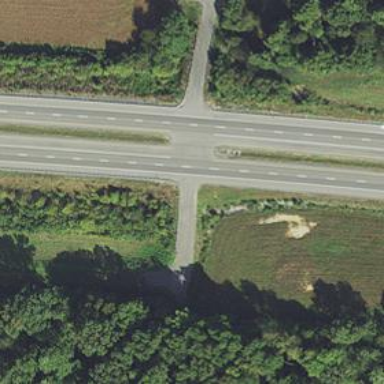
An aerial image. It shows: Asphalt trunk highway classified as expressway.